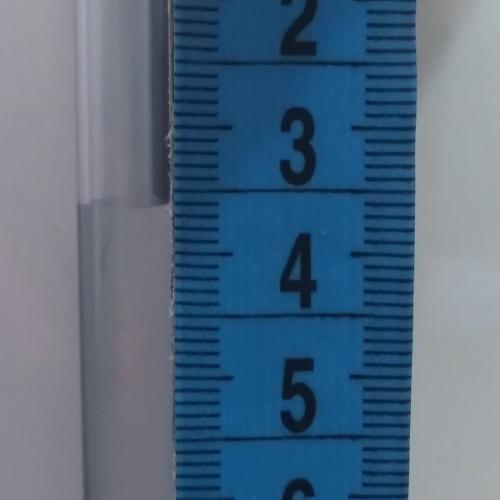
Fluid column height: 3.6 cm